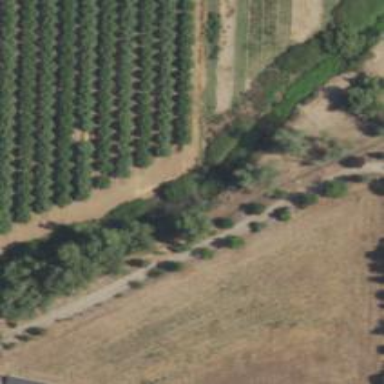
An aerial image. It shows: Orchard with field cropland.